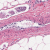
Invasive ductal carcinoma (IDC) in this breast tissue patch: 0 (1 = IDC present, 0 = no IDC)